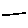
Label: line